Question: I am using Visual studio 2012 to create a sample Windows 8 Phone app.
From the "Create New Project" option I have selected,
> Windows > Windows Phone HTML5 App
I have also added a jquery.min.js file to the project as shown below.

Below is my code written in index.html...
'''
<!DOCTYPE html>
<html>
<head>
<meta http-equiv="Content-Type" content="text/html; charset=UTF-8" />
<link rel="stylesheet" type="text/css" href="/html/css/phone.css" />
<script type="text/javascript" src="/html/js/jquery.min.js" ></script>
<title>Windows Phone</title>
<script type="text/javascript">
$("#dynamic-box").text("hey !");
</script>
</head>
<body>
<div>
<p>MY APPLICATION</p>
</div>
<div id="dynamic-box"></div>
</body>
</html>
'''
But no matter what I try my jquery code just wont work. Is there some other way in which jquery is to be written in Windows 8 Phone app ?
Please help me on this.
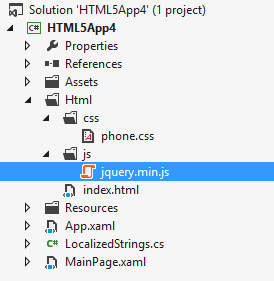
Answer: Two things going on here, one jQuery, one Windows Phone:
1. Put your code into the ready event (it won't work in a web page either as is) <script type="text/javascript">
$(document).ready(function () {
$("#dynamic-box").text("hey!");
});
</script>
2. Set IsScriptEnabled BEFORE navigating to the opening page. Flip the order of the statements in Browser_Loaded in MainPage.xaml.cs. private void Browser_Loaded(object sender, RoutedEventArgs e)
{
// Add your URL here
Browser.IsScriptEnabled = true;
Browser.Navigate(new Uri(MainUri, UriKind.Relative));
}